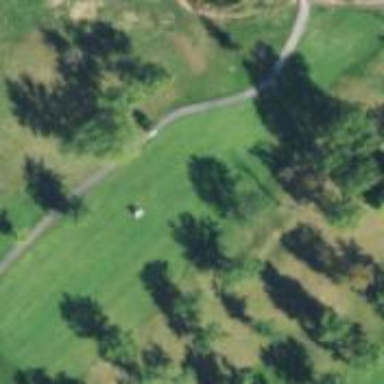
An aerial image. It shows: Golf fairway surrounded by grass.